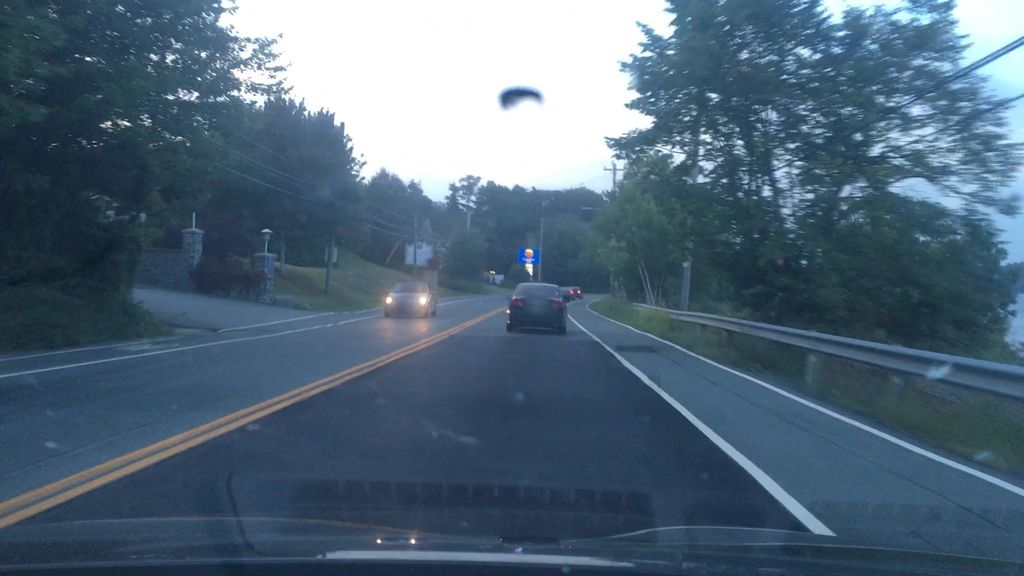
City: halifax